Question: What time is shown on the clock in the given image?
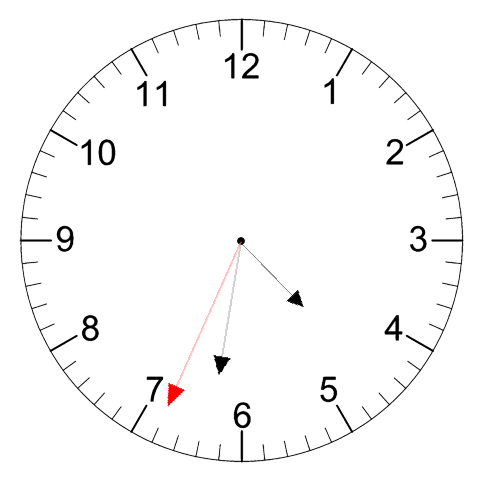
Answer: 04:31:34